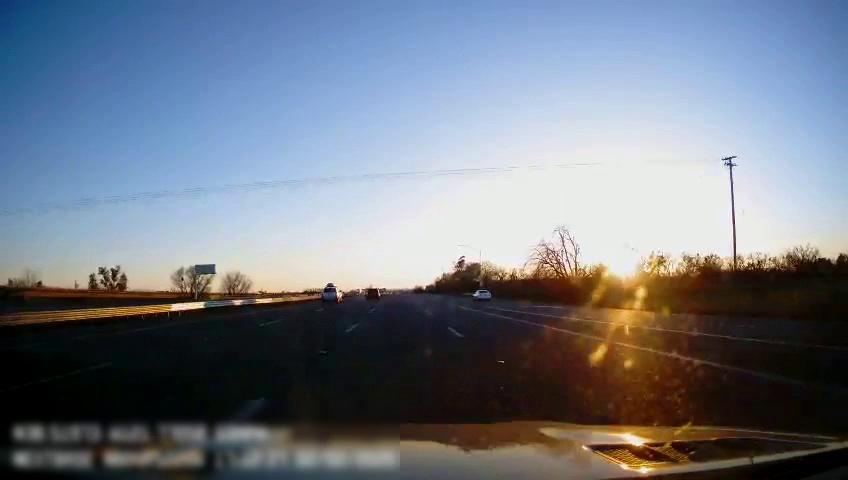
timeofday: Day
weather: Sunny
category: Drivable Space
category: Vehicles | SUV
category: Vehicles | SUV
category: Vehicles | Car
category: Lanes | Alternate Lane
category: Lanes | Alternate Lane
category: Lanes | Current Lane
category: Lanes | Current Lane
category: Lanes | Alternate Lane
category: Lanes | Alternate Lane
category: Lanes | Alternate Lane